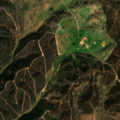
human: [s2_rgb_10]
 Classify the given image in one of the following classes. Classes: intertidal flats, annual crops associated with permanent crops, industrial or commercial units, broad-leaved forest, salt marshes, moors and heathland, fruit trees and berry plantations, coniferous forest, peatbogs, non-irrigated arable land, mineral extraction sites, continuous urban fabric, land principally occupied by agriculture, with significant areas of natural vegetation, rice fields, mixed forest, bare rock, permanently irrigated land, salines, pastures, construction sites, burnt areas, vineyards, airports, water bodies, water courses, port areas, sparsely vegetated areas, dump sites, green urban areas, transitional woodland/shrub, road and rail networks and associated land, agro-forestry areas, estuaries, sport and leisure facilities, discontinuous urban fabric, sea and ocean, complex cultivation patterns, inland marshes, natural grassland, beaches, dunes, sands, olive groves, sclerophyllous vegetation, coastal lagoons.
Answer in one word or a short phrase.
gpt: agro-forestry areas, broad-leaved forest, transitional woodland/shrub